Field crop: maize
Growth stage: 2
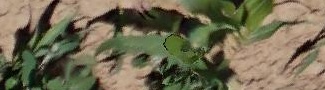
Species: maize